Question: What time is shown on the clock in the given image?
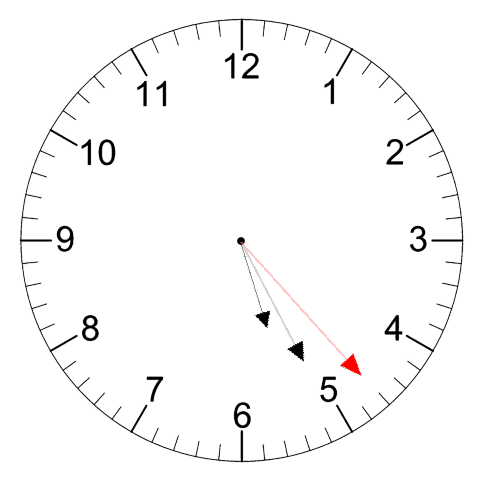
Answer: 05:25:23